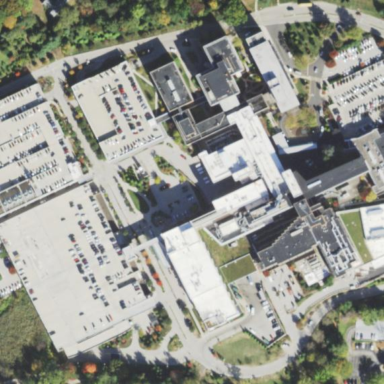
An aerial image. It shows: Hospital building.